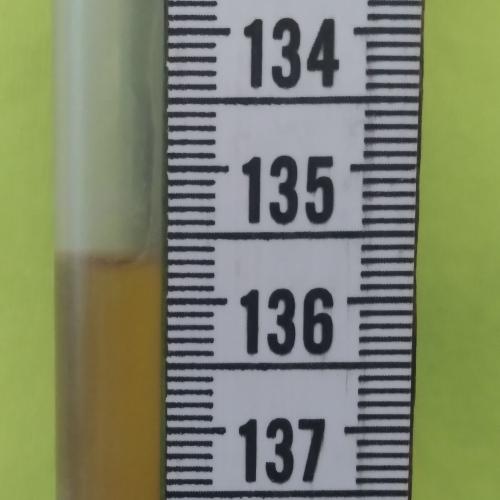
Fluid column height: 136.7 cm